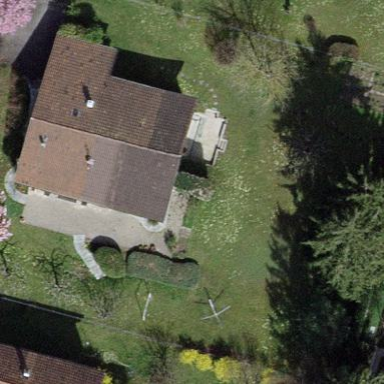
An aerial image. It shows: Garden enclosed by fence.